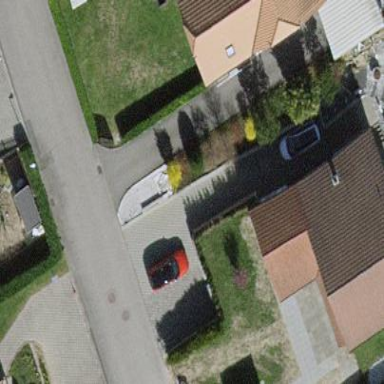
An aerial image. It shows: Gabled roof house.